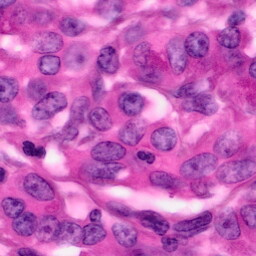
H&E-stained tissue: Pancreatic